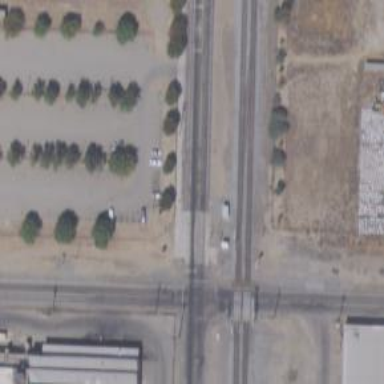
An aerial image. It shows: Railroad crossover.